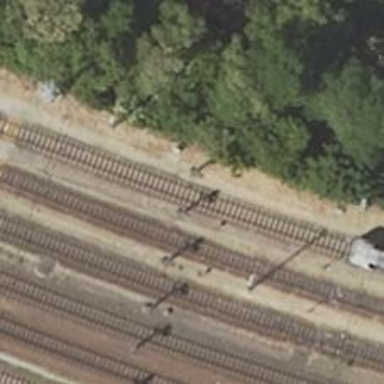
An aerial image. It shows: Railway signal.